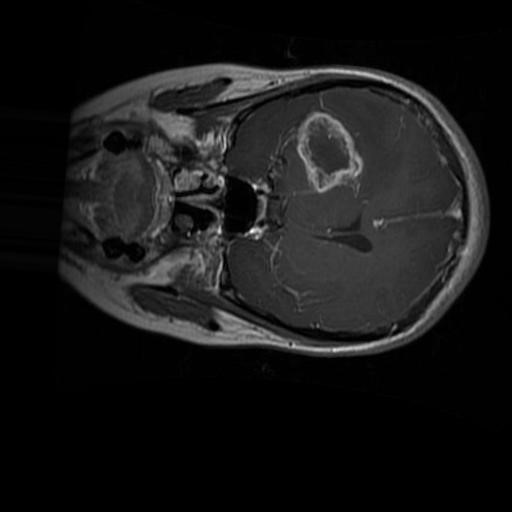
Label: brain_glioma